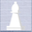
Piece: wB